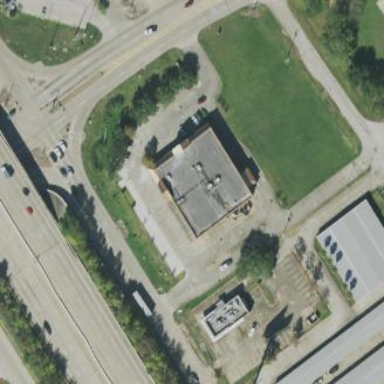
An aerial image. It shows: Building.